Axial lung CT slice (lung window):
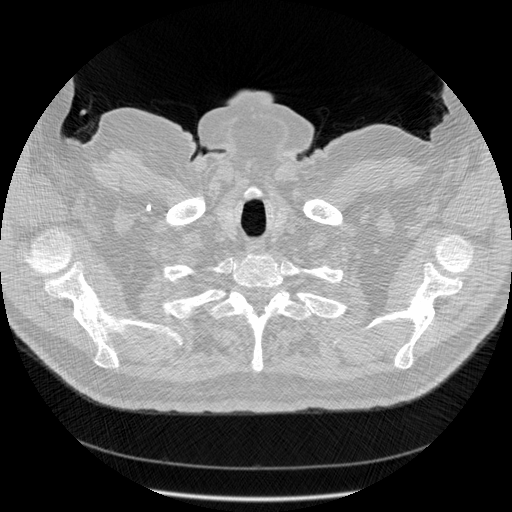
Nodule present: no